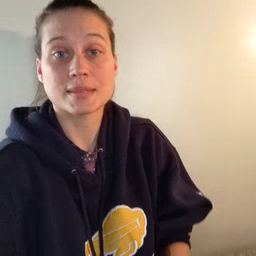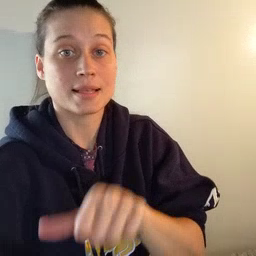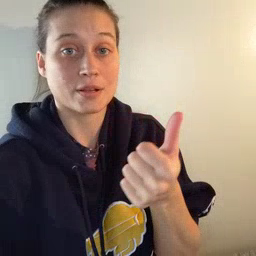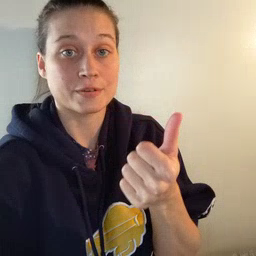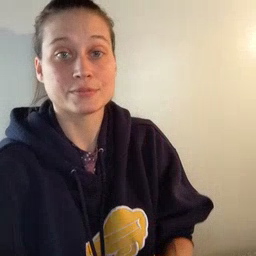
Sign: another